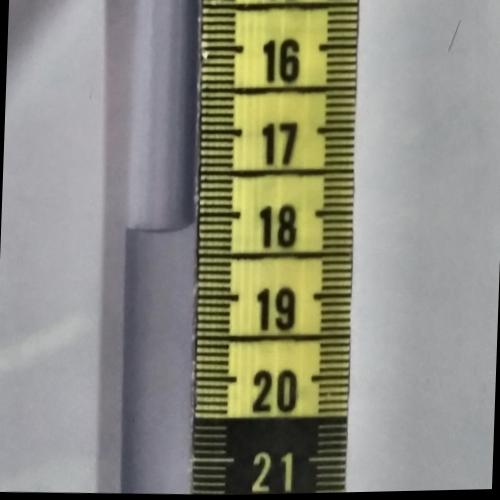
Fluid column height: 18.1 cm